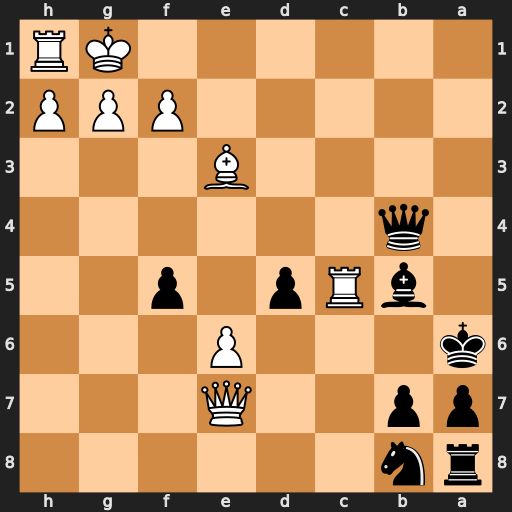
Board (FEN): rn6/pp2Q3/k3P3/1bRp1p2/1q6/4B3/5PPP/6KR
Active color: b
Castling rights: -
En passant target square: -
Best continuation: Qe1#